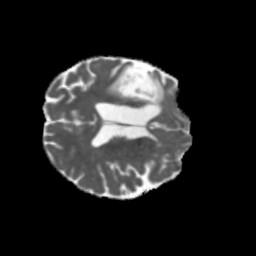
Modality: MD
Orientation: axial
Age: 64
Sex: female
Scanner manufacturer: siemens
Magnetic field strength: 3 T
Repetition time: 5.47 s
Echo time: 0.0854 s